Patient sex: M
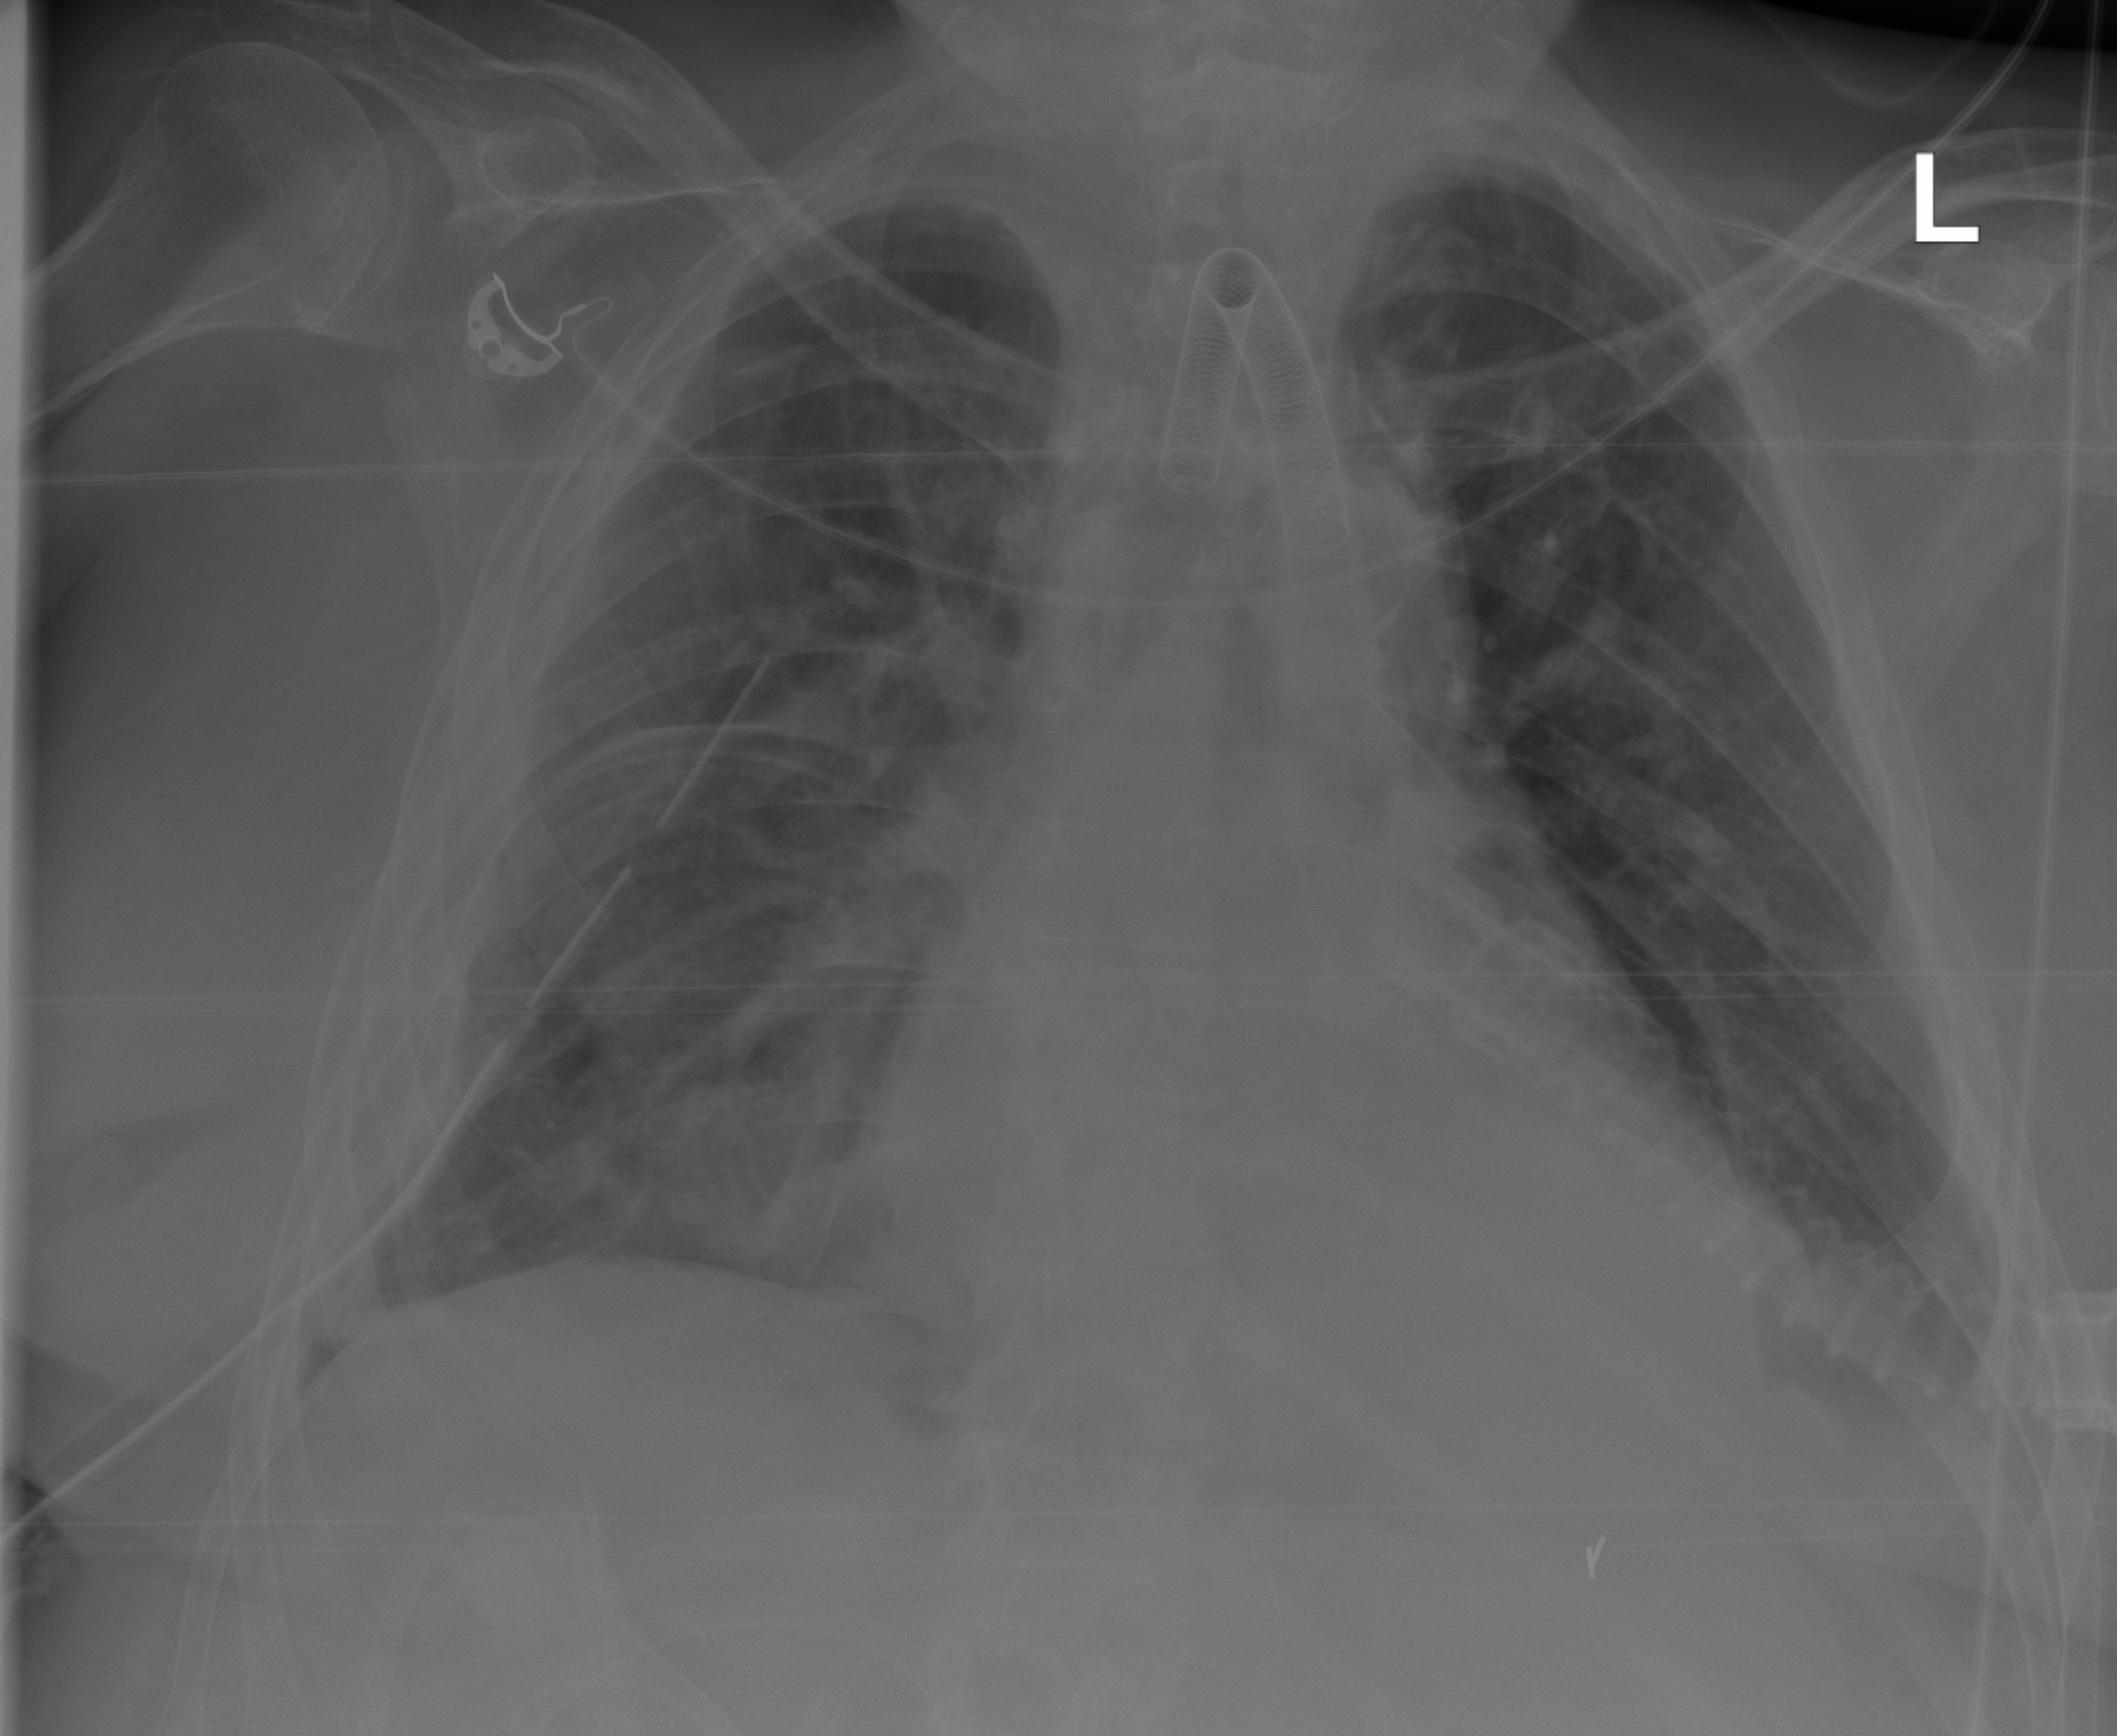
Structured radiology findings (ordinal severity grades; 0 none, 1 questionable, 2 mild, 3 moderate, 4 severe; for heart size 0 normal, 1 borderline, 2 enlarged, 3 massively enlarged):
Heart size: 2
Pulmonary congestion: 3
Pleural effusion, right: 0
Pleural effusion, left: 2
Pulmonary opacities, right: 2
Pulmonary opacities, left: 2
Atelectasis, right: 2
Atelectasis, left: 0